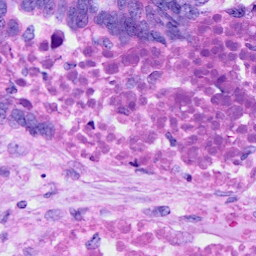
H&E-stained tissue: Ovarian